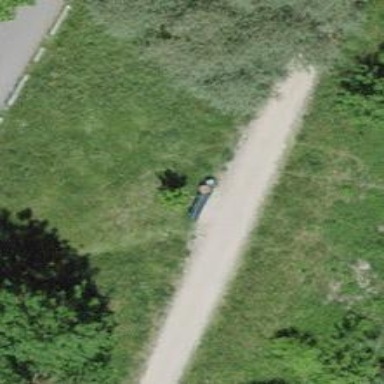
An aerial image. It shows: Bench for seating.